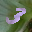
Label: 3